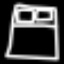
Label: bed